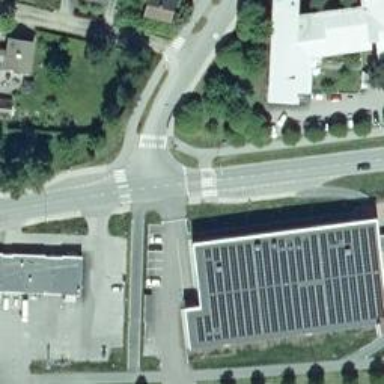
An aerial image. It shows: Asphalt cycleway with marked crossing.